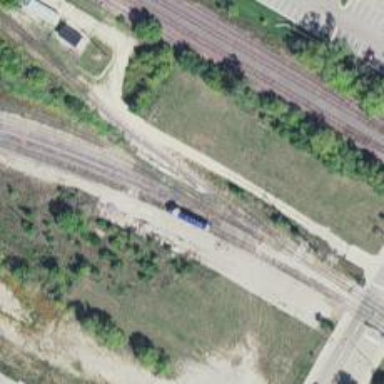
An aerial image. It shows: Railway yard in service.